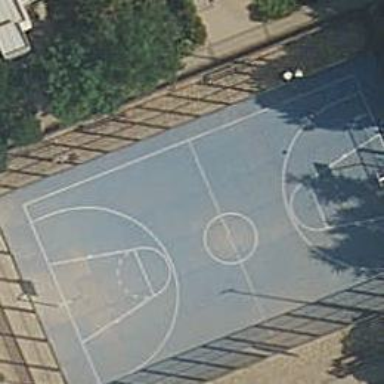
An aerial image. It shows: Basketball court in the leisure land pitch.